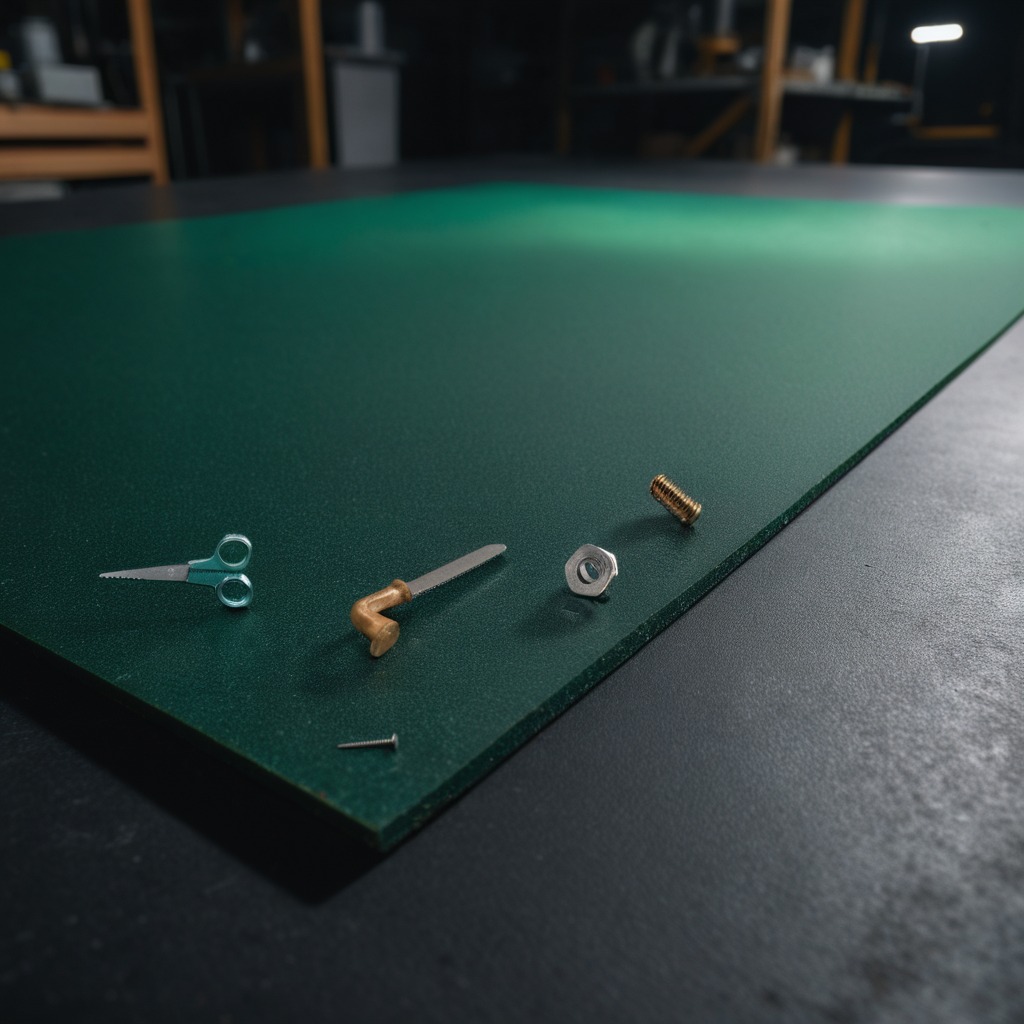
A metal machine screw, a coiled metal spring, a handheld metal saw, a metal nut, and a pair of scissors are lying on the granite tabletop.